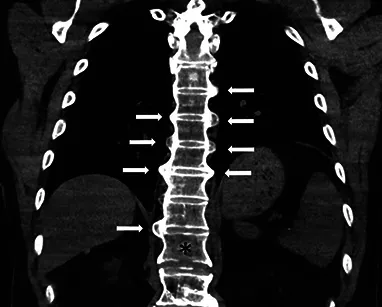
Coronal CT scan image showing the extensive syndesmophytes (arrows) along the thoracic spine and the fractured vertebra (black star).
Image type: radiology (ct)